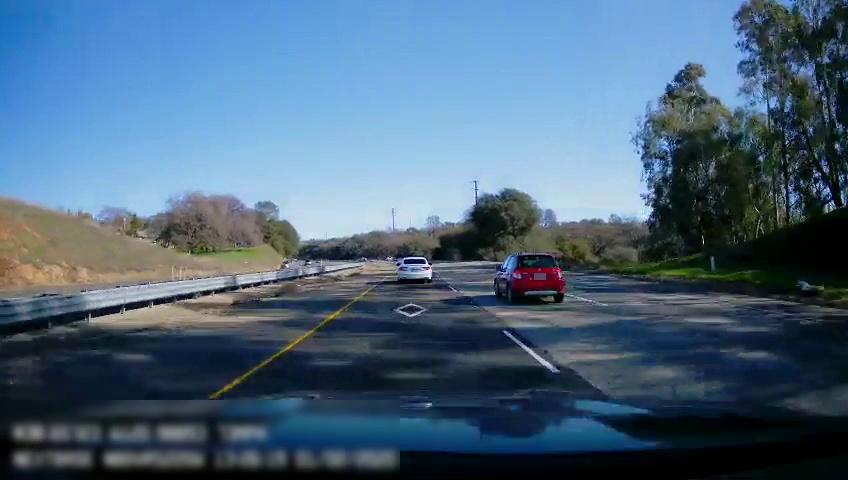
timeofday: Day
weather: Sunny
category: Drivable Space
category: Drivable Space
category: Vehicles | Car
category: Vehicles | Car
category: Lanes | Current Lane
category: Lanes | Current Lane
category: Lanes | Alternate Lane